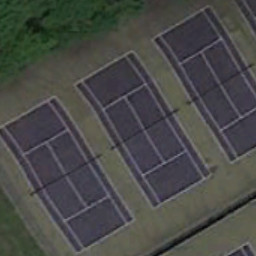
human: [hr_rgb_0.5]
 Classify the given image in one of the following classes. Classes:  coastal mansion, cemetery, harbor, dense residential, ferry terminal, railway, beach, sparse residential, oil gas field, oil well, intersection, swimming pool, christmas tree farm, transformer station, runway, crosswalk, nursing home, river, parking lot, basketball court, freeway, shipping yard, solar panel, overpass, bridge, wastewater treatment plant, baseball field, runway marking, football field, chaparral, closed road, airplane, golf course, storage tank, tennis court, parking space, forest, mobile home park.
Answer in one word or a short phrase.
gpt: tennis court